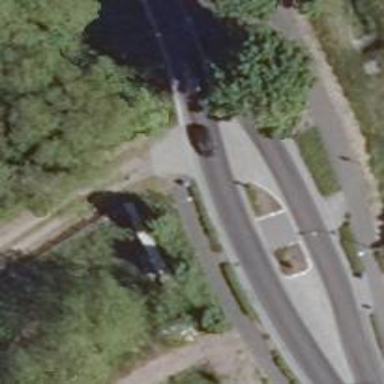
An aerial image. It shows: Primary road with asphalt surface.